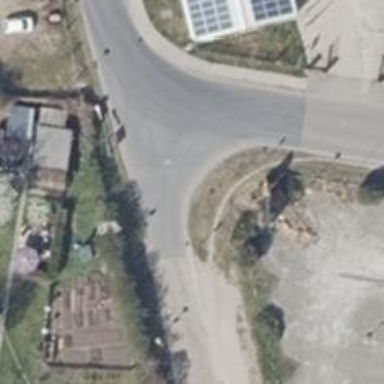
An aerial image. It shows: Residential road with asphalt surface and no sidewalks.